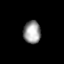
Tissue: lung
Cell type: Others
Senescence score: 0.5426
Nuclear area (px): 386
Mean DAPI intensity: 153.306